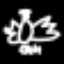
Label: angel